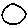
Label: circle